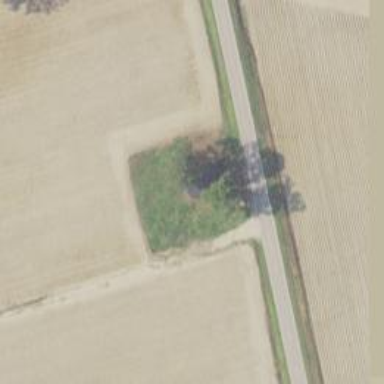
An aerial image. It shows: Driveway leading to service road.